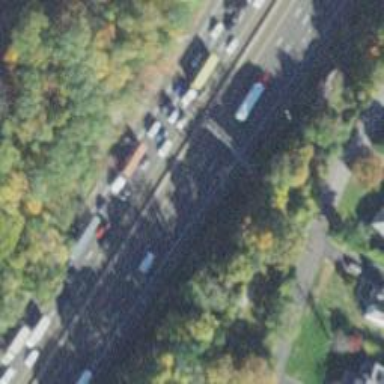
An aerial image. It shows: Motorway junction.